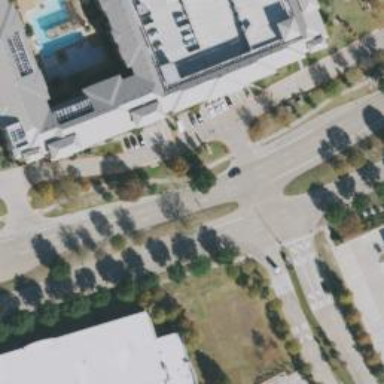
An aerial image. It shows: Tertiary road with separate sidewalk.